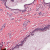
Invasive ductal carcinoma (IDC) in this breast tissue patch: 1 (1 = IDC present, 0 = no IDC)